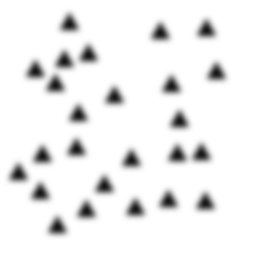
Squares: 0
Triangles: 25
Stars: 0
Total shapes: 25